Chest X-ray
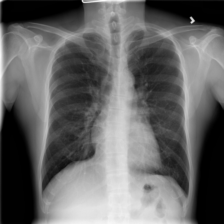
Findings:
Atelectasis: negative
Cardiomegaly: negative
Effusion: negative
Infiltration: negative
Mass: negative
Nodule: negative
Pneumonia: negative
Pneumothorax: negative
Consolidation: negative
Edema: negative
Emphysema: negative
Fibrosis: negative
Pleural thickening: negative
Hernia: negative